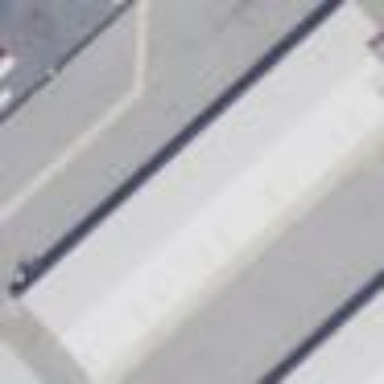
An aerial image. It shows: Hangar.